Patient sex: M
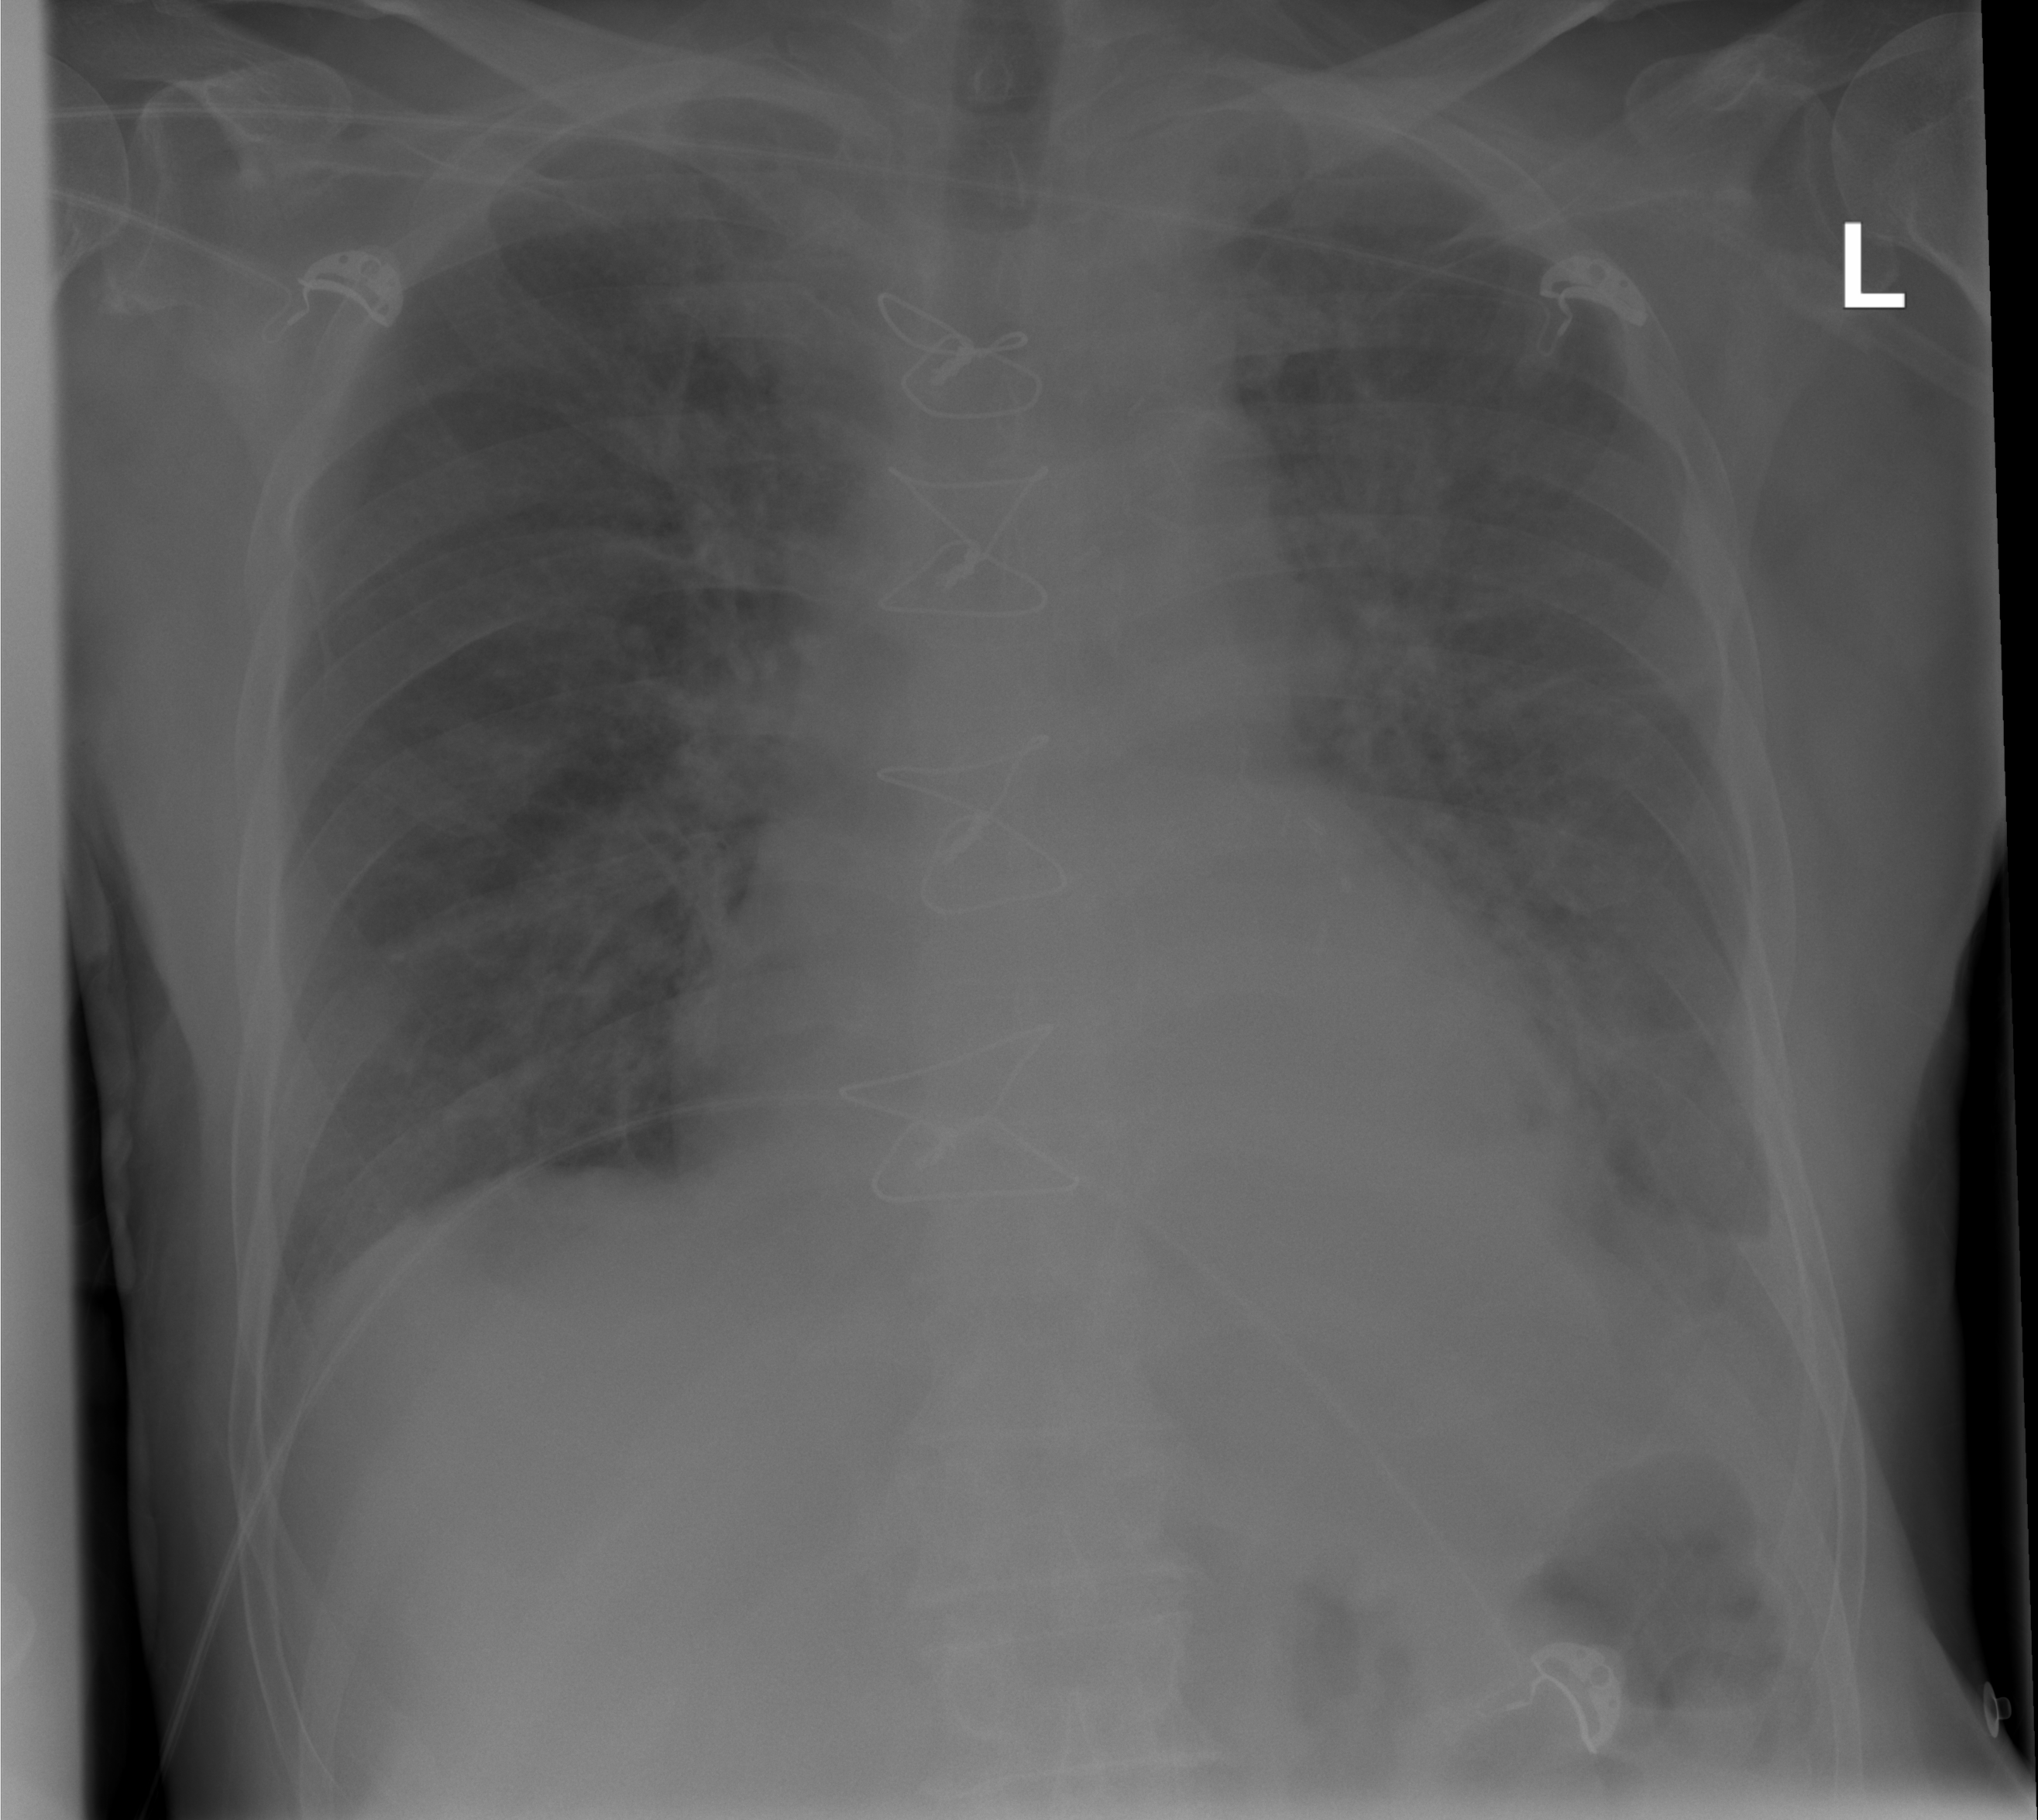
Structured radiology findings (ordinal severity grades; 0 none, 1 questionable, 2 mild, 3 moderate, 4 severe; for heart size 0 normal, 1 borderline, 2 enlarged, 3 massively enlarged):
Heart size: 0
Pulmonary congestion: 3
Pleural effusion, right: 2
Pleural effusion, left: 2
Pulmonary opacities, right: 2
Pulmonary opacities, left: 2
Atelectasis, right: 2
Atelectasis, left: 2